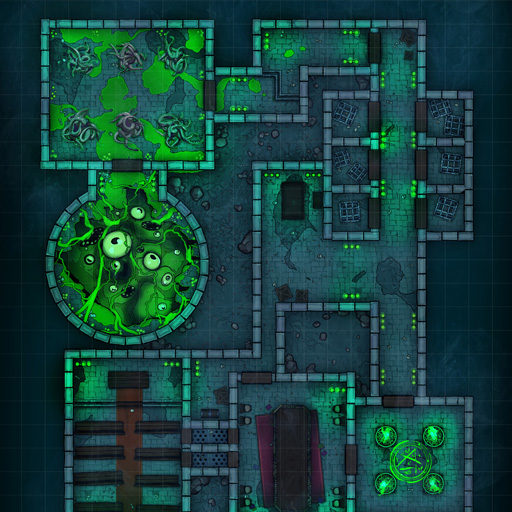
A D&D Grid Map dungeon south east runes blue background (Eldritch Dungeon Map)